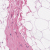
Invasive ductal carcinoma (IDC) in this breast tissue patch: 0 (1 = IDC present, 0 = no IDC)